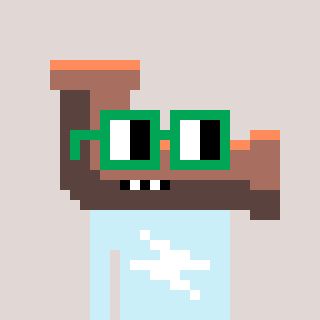
a pixel art character with square green glasses, a pipe-shaped head and a cold-colored body on a warm background